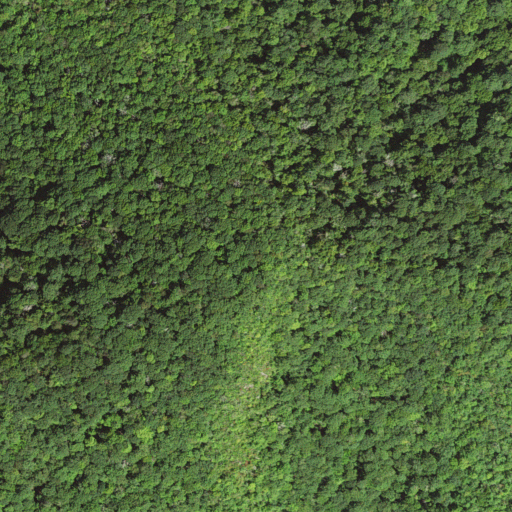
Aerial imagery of mountain in North Carolina named Clay Knob containing mixed forest, deciduous forest, evergreen forest, and shrub